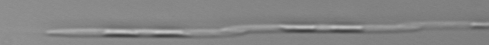
Label: Pseudo-nitzschia